Field crop: maize
Growth stage: 2
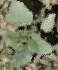
Species: datura